Question: Please check this:
<URL>
If you start filling the fields you will see the fields been printed. Which is fine.
Now if you press the Add Input then bunch of fields will be added.
I need to add the newly added fields value to be printed under the main fields. (Please let me know if you need more explanation.)
Here is how I need it to be for the newly added fields:

I don't know how to show the fields without needing to make another $scope.fields array.
One more thing, in the $socpe.fields array there are more than 20 different fields, I just put what it needed for this question.
Thanks.
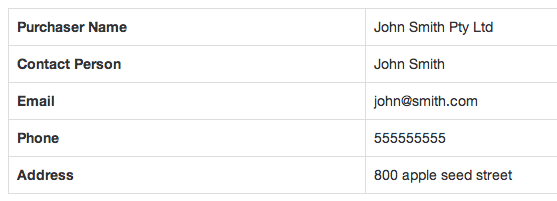
Answer: My recommendation would be to loop through your inputs array with the same markup you used for the users. The following seems to work if I understand what you're looking for.
'''
<div ng-repeat="input in inputs">
<table class="table table-bordered">
<tr ng-repeat="field in fields | orderBy: 'index'" ng-show="input[field.id]">
<td class="col-md-4"><b>{{field.name}}</b>
</td>
<td class="col-md-7">{{input[field.id]}}</td>
</tr>
</table>
</div>
'''
Another option you might want to consider is a custom directive taking the fields array and the display array as parameters.